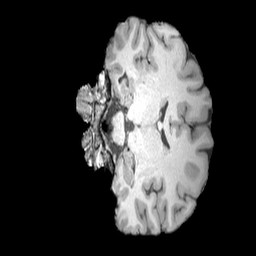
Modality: T1w
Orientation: coronal
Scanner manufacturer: siemens
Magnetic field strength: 3 T
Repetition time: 2.08 s
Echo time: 0.00464 s